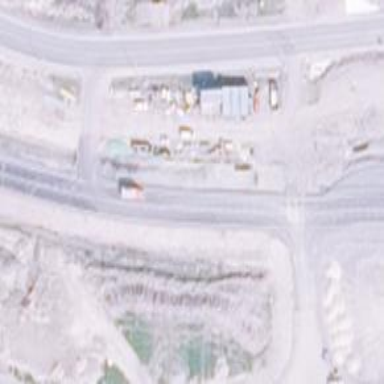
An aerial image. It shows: Primary link highway with asphalt surface.